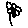
Label: flower